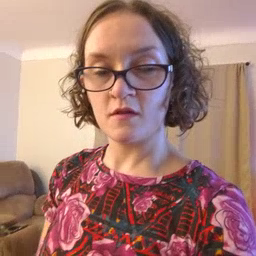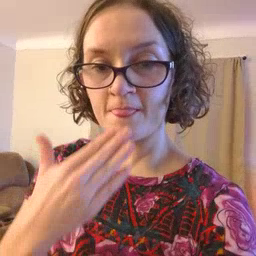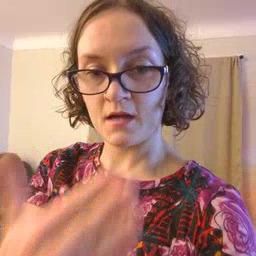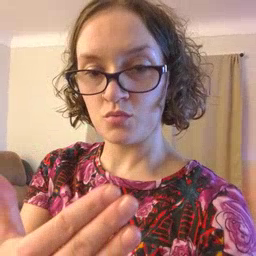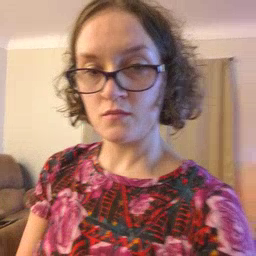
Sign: thankyou